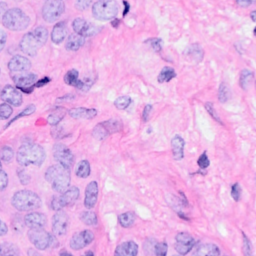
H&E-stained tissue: Breast